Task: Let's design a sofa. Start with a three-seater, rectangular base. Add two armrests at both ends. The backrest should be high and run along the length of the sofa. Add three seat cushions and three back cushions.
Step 201:
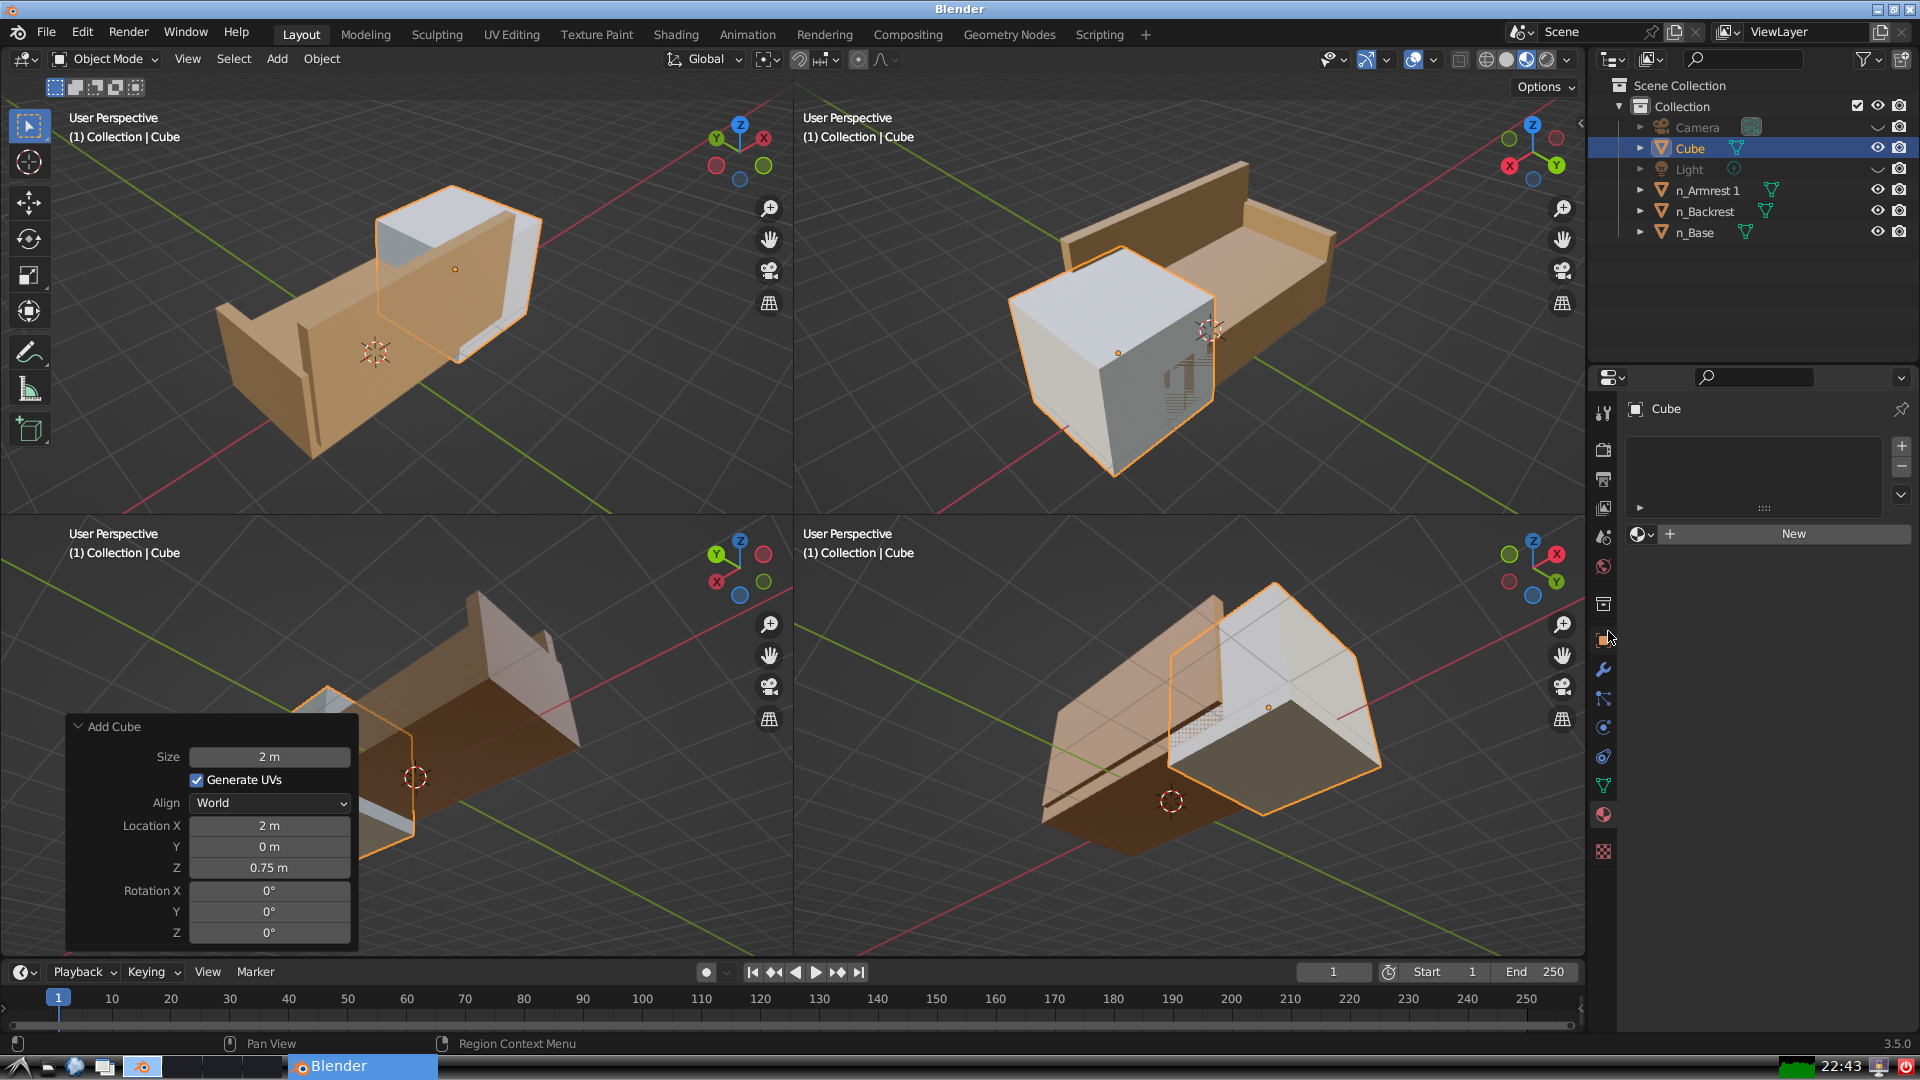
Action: click: no